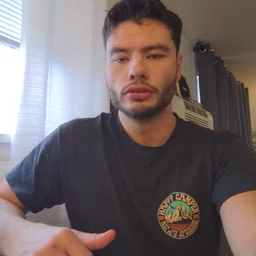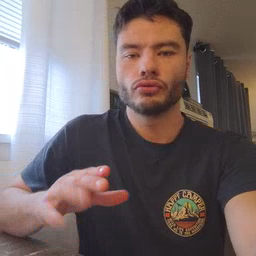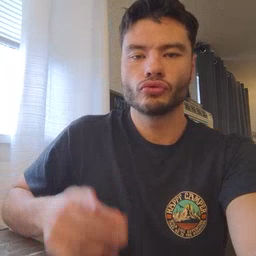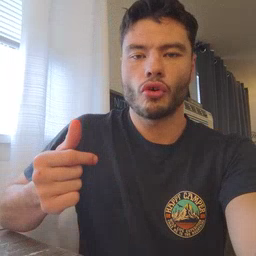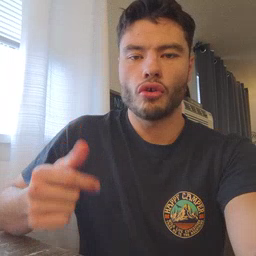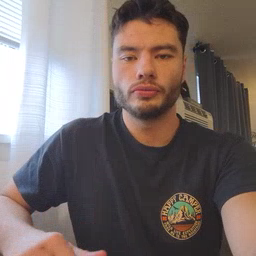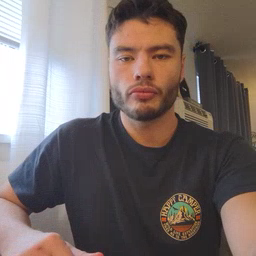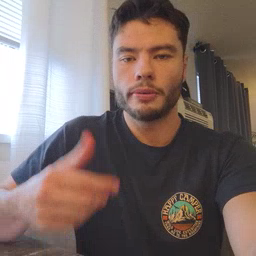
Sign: dog